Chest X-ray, PA view. Patient: 60 years old, sex F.
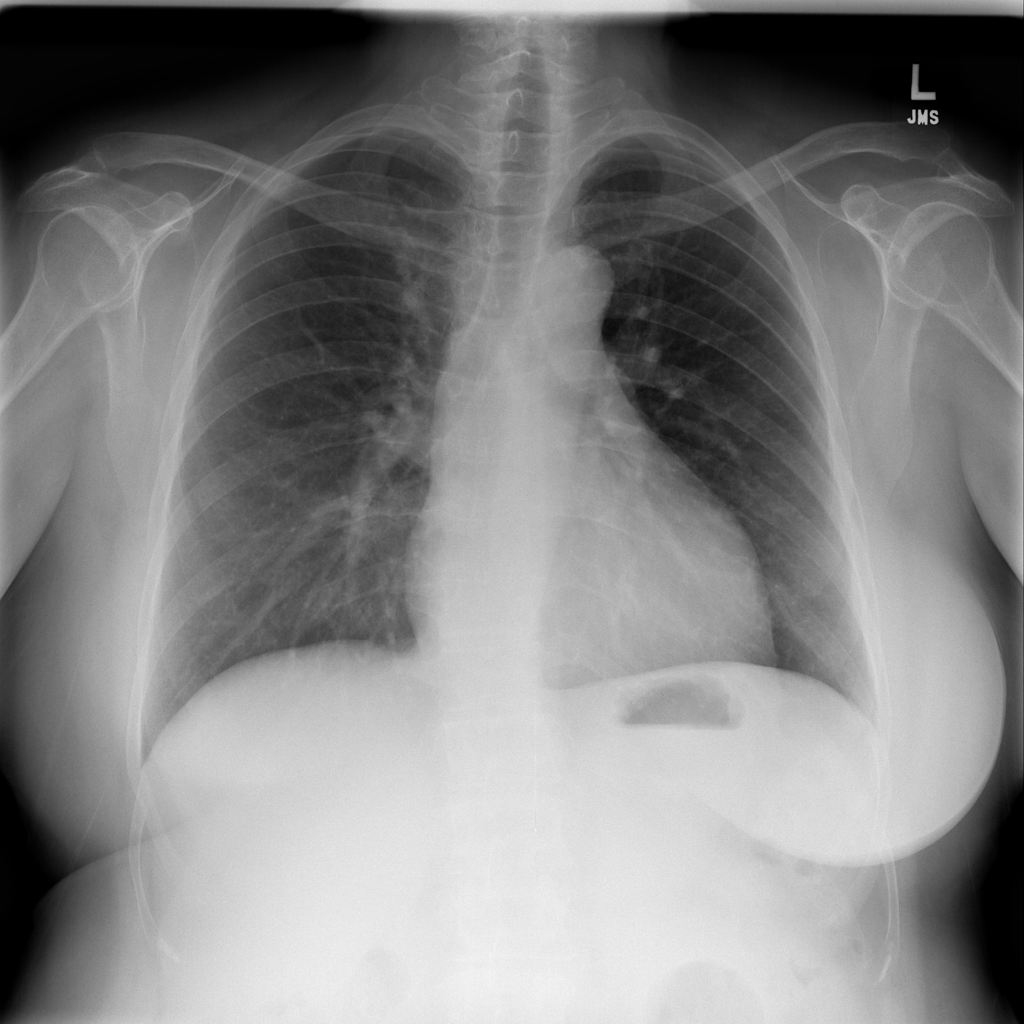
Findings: Cardiomegaly